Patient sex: M
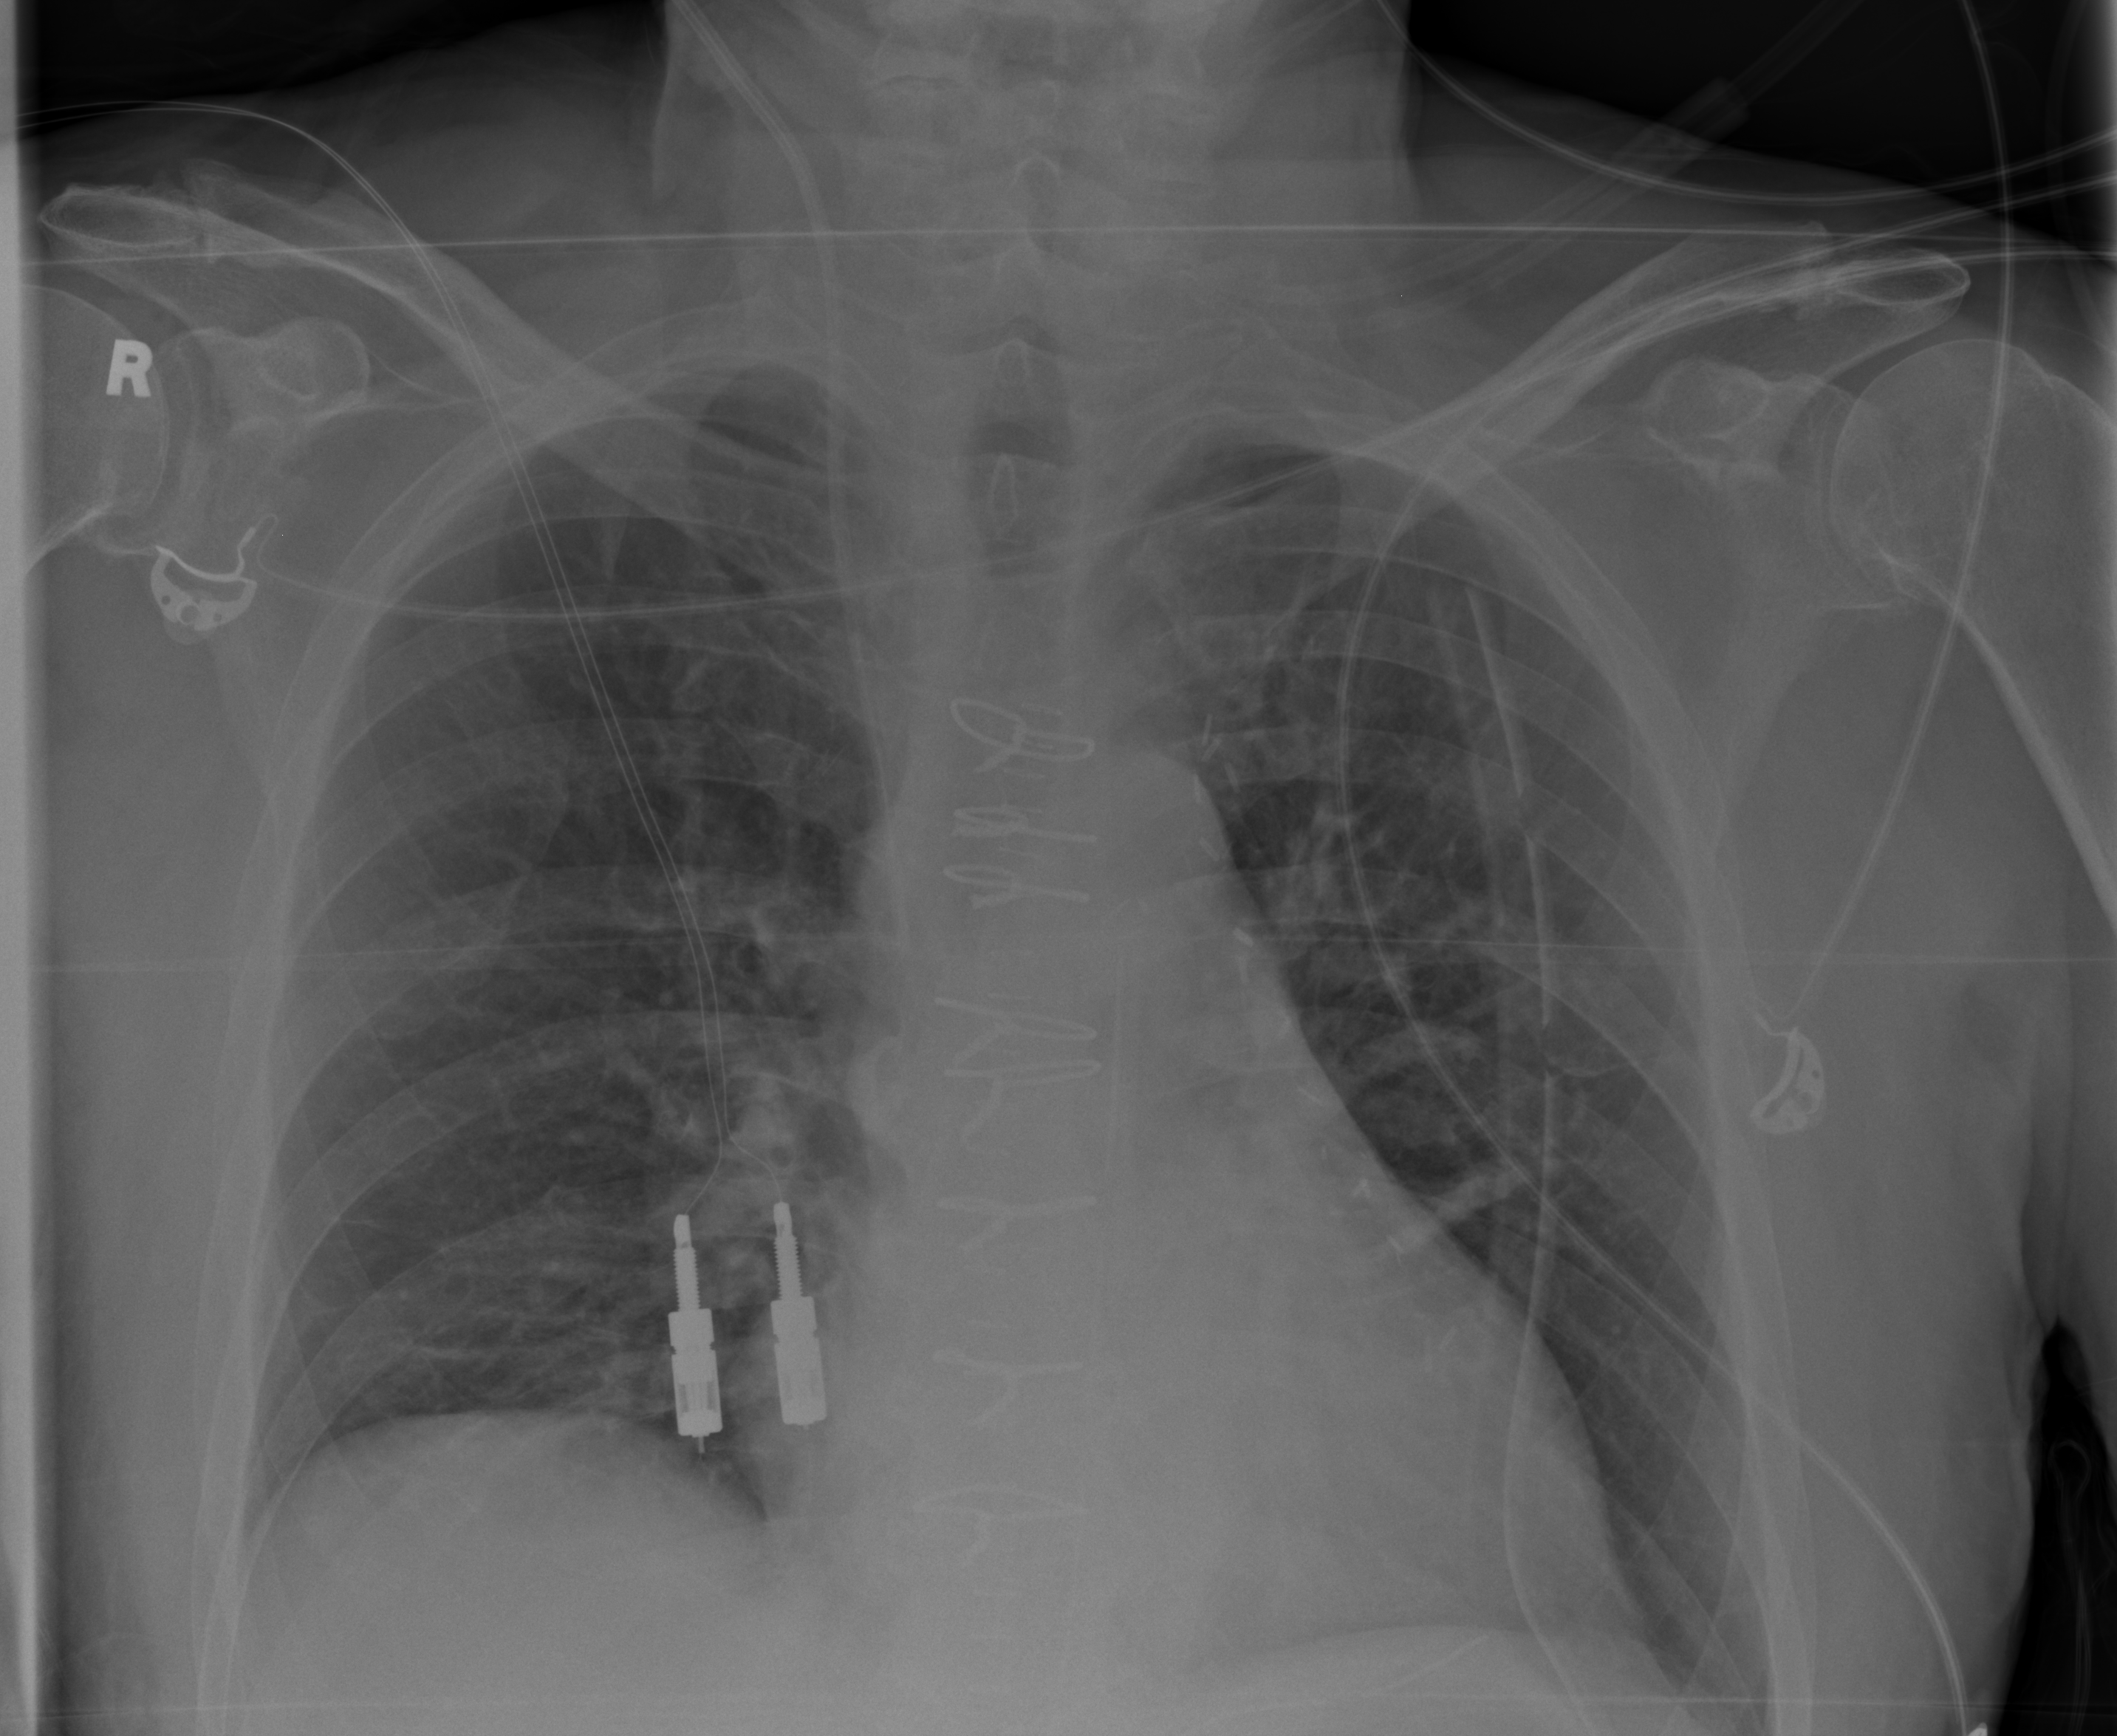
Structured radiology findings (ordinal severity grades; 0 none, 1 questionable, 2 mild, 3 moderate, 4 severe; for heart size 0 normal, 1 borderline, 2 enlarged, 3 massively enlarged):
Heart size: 0
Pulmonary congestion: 1
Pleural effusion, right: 0
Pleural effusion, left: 0
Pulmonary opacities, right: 0
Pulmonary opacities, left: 0
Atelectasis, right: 0
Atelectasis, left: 0